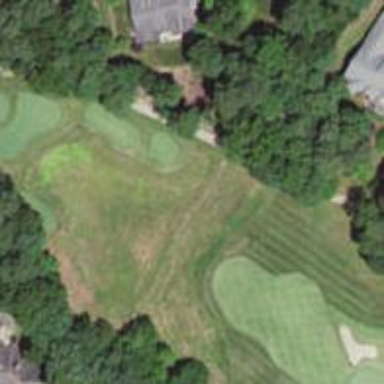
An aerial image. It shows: Golf rough area.